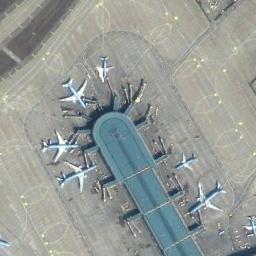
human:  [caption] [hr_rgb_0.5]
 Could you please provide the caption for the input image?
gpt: Many planes are parked near the terminal .

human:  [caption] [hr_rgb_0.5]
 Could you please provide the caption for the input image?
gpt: Several planes of different sizes are neatly parked beside buildings in the airport .

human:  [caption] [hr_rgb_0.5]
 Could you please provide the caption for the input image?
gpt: Some planes parked next to boarding bridges of the blue terminal .

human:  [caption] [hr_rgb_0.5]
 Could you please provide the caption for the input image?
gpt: Six planes docked around the blue-roofed airport .

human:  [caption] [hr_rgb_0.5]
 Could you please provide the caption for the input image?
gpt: Six planes of different sizes are on the ground next to the buildings .